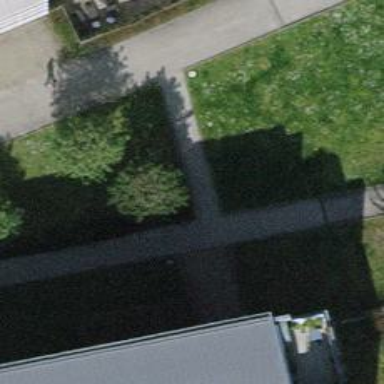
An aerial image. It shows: Footpath along the footway.